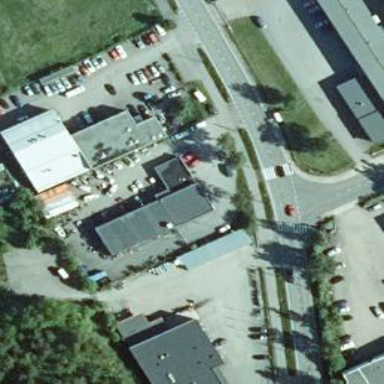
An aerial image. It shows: Retail building housing motorcycle shop.